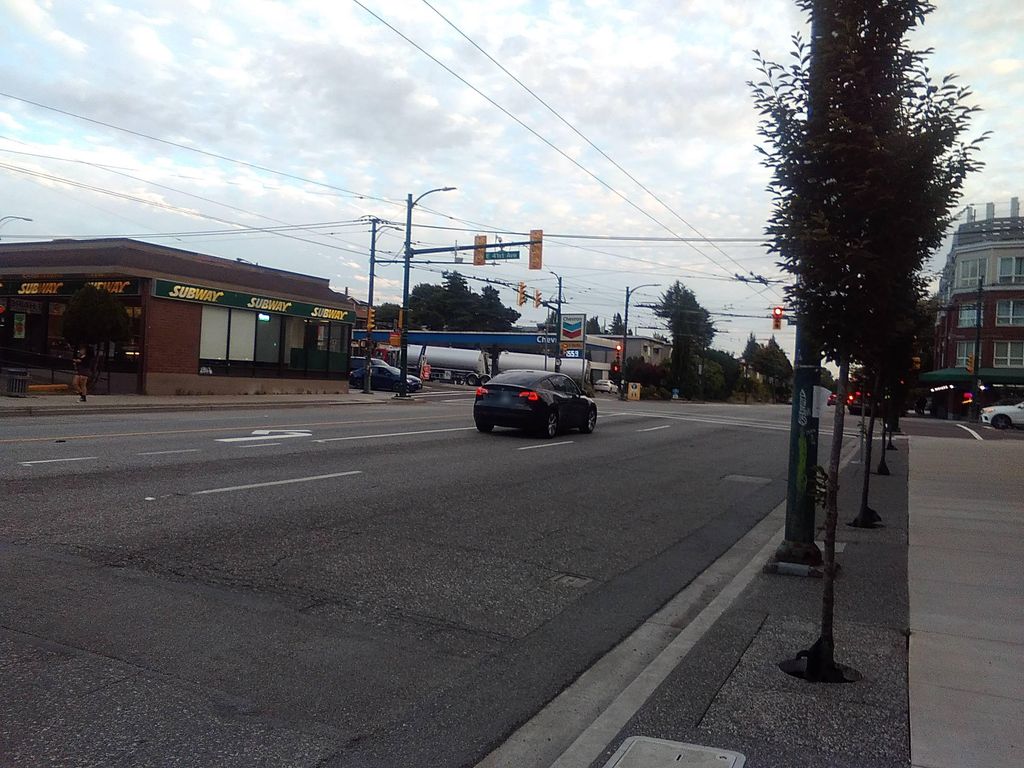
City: vancouver